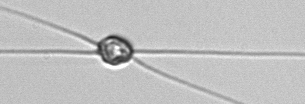
Label: Chaetoceros_danicus